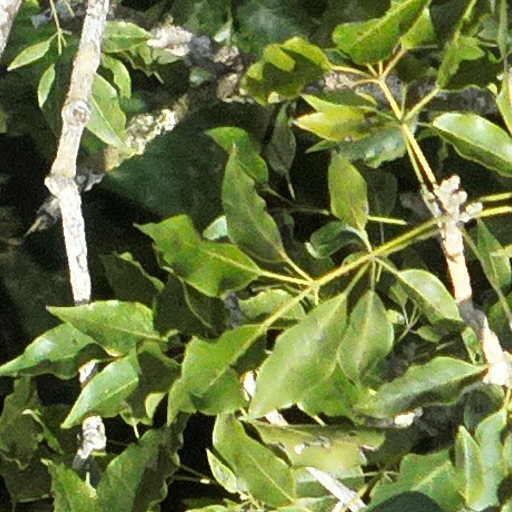
Species: Tabebuia rosea
GBIF accepted scientific name: Tabebuia rosea
Crown area (m\u00b2): 128.85